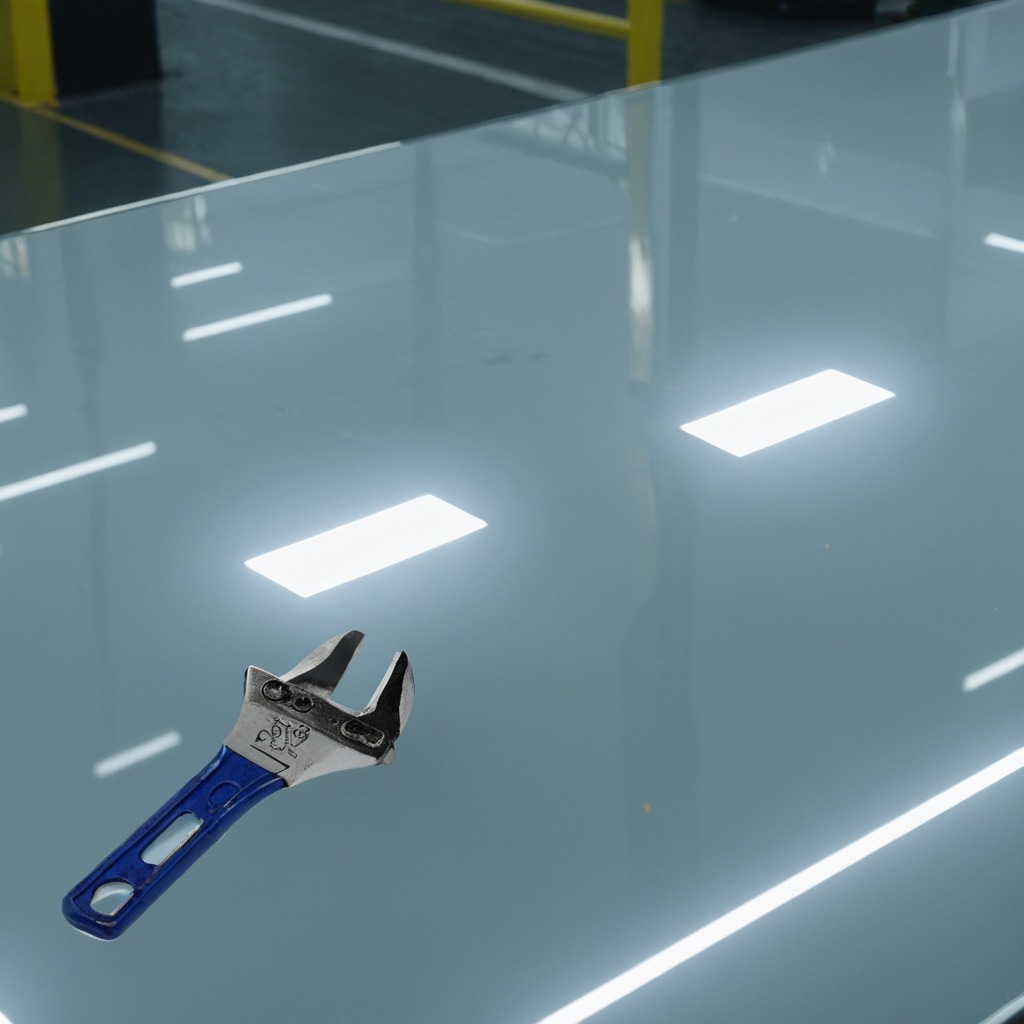
An wrench is lying on the table.